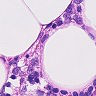
Metastatic tissue present: no